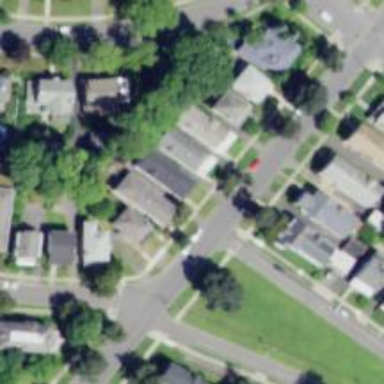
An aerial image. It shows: Residential road.